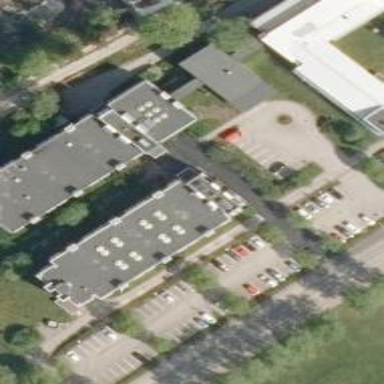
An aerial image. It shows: Hospital building.